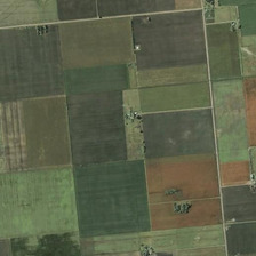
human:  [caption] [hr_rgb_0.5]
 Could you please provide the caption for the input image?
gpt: Fields of different colors are surrounded by squares

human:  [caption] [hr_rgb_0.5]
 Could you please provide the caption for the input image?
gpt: Area surround with different colors

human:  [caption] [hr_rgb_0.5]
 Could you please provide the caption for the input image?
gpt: The fields of different colors are surrounded by squares

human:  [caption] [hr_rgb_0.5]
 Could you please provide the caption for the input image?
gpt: Areas of different colors are surrounded by squares

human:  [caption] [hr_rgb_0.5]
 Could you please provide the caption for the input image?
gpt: Surrounded by different colors